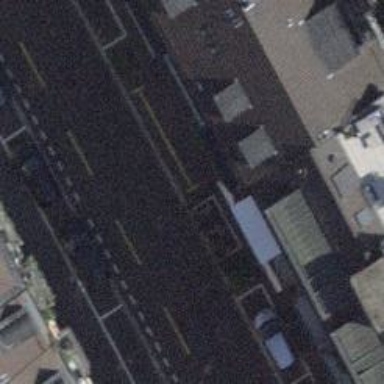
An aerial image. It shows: Street side parking spaces with parallel orientation.